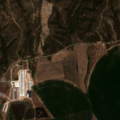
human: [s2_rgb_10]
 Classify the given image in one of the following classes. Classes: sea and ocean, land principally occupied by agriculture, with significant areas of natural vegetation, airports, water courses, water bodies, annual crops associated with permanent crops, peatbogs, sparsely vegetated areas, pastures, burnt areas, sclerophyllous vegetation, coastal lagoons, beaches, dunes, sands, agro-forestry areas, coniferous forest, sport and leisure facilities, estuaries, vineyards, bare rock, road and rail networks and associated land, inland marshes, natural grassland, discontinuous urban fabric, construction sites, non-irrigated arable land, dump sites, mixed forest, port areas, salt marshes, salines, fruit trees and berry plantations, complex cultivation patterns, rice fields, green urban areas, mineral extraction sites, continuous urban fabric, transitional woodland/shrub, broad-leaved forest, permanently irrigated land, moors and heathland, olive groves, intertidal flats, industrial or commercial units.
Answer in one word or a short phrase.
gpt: permanently irrigated land, broad-leaved forest, transitional woodland/shrub